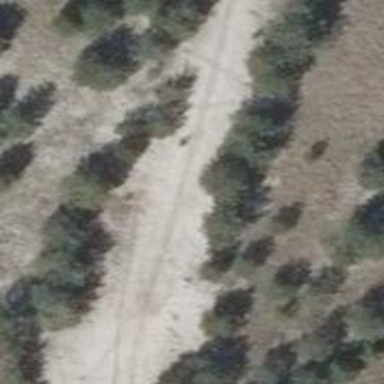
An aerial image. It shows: Gravel track with grade3 tracktype.